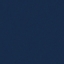
Land use / land cover class: SeaLake